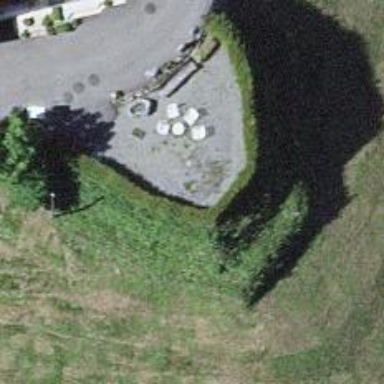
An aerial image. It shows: Retaining wall.